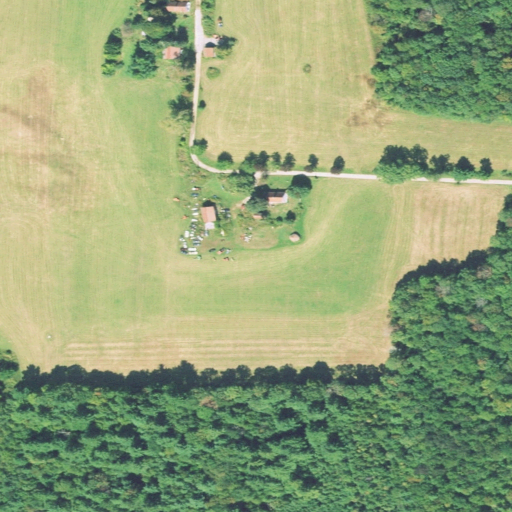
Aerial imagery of mountain in Rhode Island named Whites Hill containing pasture, deciduous forest, mixed forest, evergreen forest, open development, low intensity development, woody wetlands, barren land, and grassland